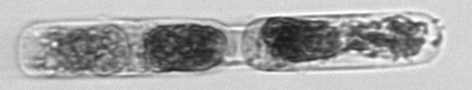
Label: Hemiaulus